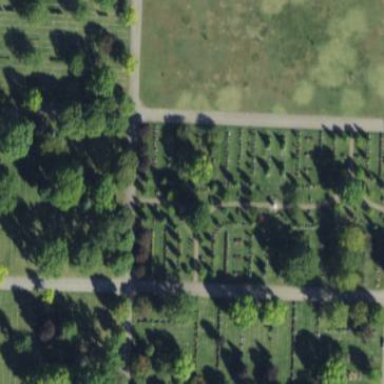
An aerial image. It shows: Historic memorial located in graveyard.